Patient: sex F, age 39
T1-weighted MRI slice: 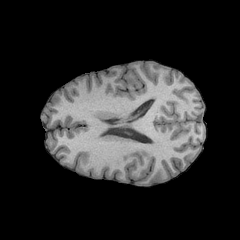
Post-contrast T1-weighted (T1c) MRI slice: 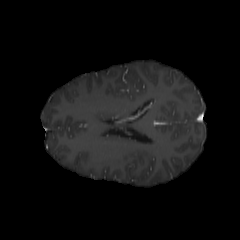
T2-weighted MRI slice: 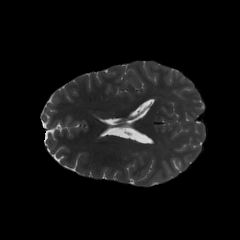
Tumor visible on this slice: no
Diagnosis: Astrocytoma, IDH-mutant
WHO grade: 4